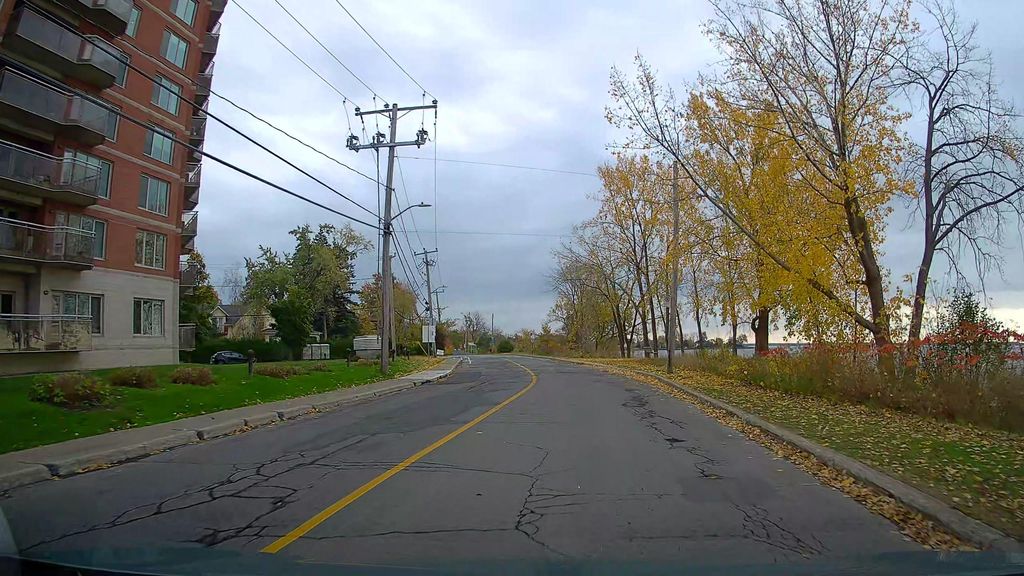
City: montreal